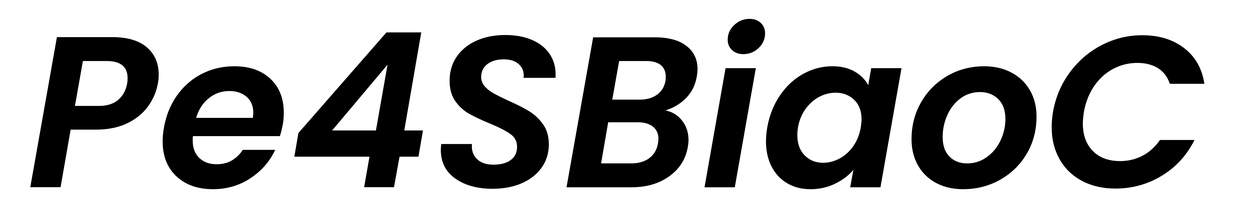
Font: Poppins-SemiBoldItalic